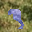
Label: 3